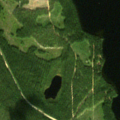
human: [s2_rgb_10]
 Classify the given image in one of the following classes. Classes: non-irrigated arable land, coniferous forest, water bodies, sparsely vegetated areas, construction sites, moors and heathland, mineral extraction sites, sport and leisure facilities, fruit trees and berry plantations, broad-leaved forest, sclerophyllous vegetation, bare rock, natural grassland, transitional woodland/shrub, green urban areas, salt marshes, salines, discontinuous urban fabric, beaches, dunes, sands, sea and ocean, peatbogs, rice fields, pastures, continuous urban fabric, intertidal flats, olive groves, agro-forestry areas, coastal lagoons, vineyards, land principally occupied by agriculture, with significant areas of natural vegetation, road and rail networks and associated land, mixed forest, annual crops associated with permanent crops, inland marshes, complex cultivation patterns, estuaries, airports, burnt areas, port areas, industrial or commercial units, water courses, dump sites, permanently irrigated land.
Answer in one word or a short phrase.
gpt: coniferous forest, transitional woodland/shrub, water bodies